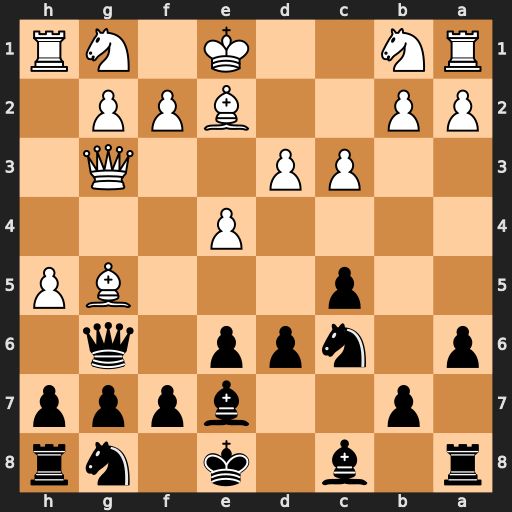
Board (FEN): r1b1k1nr/1p2bppp/p1npp1q1/2p3BP/4P3/2PP2Q1/PP2BPP1/RN2K1NR
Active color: b
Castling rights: KQkq
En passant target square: -
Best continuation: Qxg5 Qxg5 Bxg5